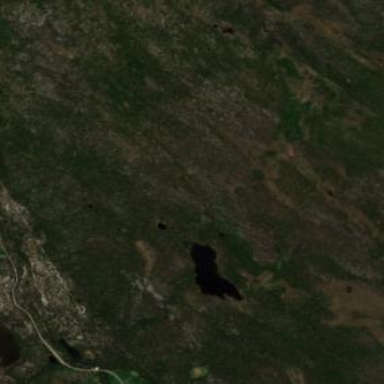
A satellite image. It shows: Bog wetland area.